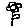
Label: flower